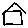
Label: house